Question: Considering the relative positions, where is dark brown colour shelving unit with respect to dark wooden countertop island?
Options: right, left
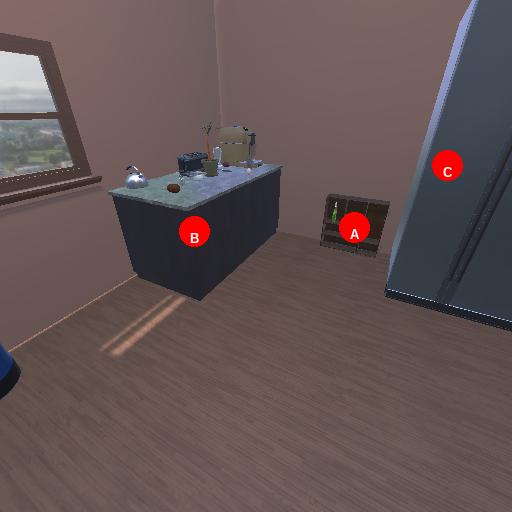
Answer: right